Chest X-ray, PA view. Patient: 63 years old, sex M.
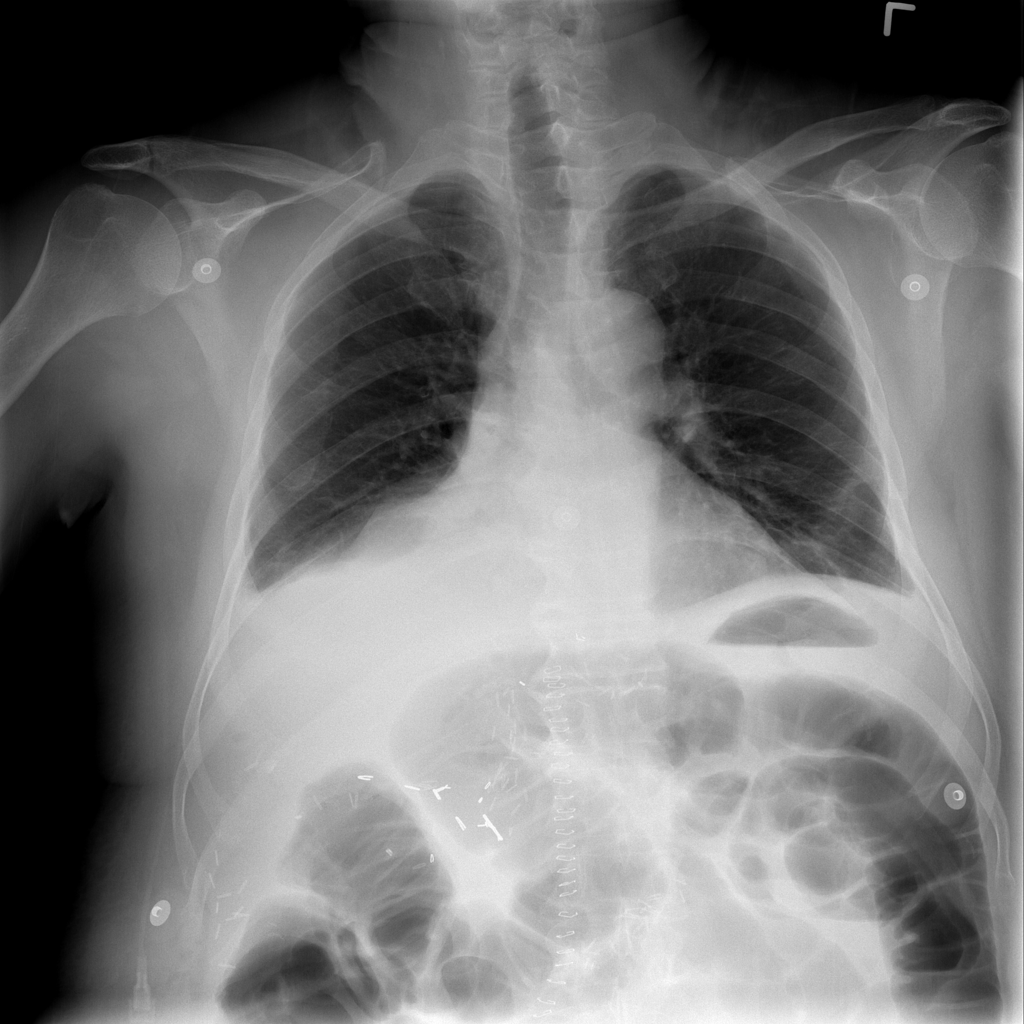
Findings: No Finding